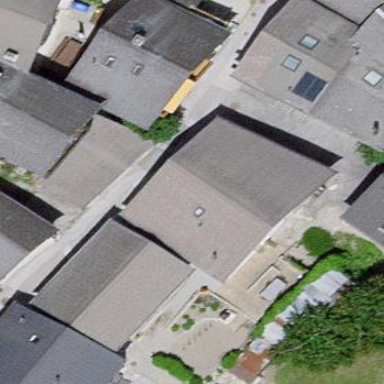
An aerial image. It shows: Simple house.